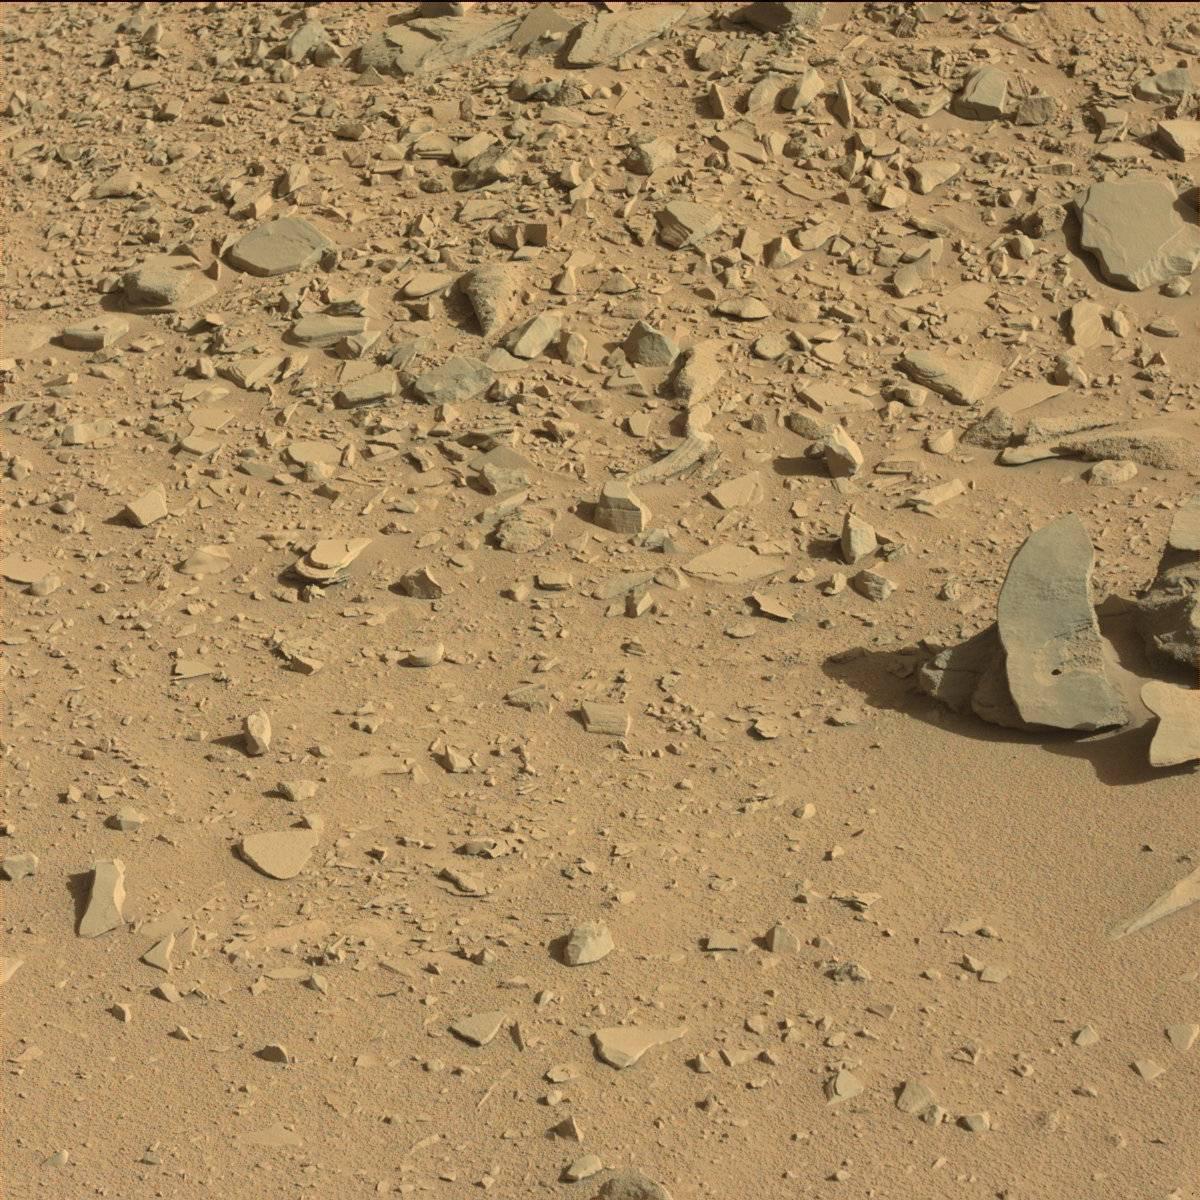
Terrain classes present: Bedrock, Sand / Soil